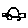
Label: car